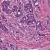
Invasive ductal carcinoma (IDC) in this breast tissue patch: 1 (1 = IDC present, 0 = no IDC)